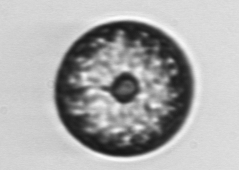
Label: Coscinodiscus